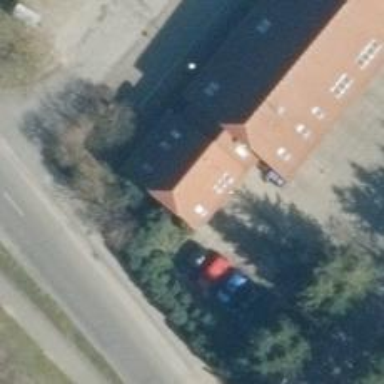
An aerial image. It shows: Ambulance station for emergencies.